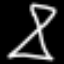
Label: hourglass